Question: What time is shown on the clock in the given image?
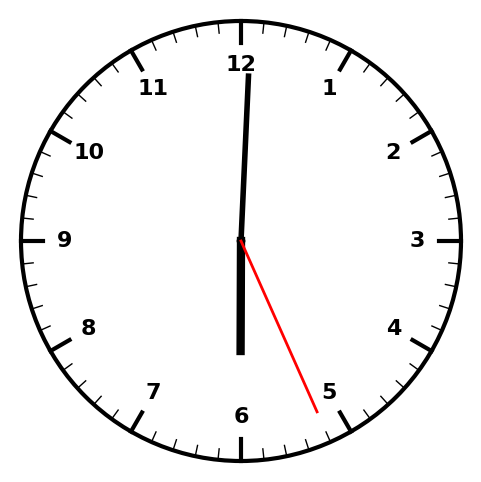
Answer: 06:00:26